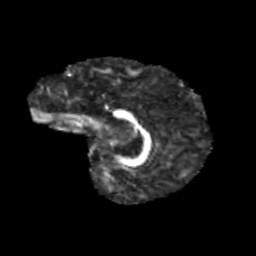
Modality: FA
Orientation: sagittal
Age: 12
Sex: male
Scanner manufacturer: siemens
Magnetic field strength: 3 T
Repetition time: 3.8 s
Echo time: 0.07 s